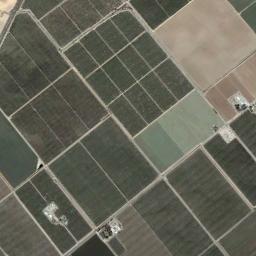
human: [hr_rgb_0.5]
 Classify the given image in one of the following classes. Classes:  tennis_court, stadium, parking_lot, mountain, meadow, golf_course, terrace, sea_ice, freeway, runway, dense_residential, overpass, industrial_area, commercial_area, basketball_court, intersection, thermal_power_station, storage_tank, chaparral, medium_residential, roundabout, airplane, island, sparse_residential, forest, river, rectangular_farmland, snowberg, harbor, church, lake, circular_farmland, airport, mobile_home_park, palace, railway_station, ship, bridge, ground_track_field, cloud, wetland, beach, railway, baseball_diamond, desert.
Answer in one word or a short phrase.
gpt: rectangular_farmland